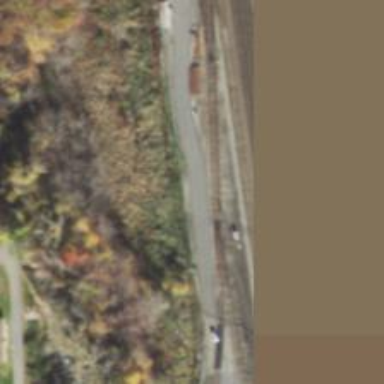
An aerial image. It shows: Electrified rail yard in service.